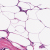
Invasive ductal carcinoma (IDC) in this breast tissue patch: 0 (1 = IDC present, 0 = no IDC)